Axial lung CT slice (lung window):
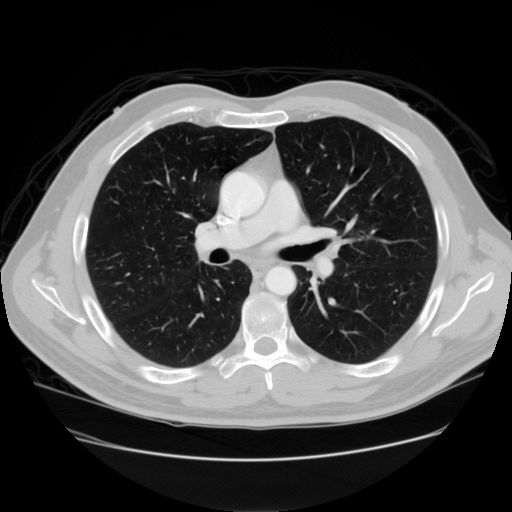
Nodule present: no